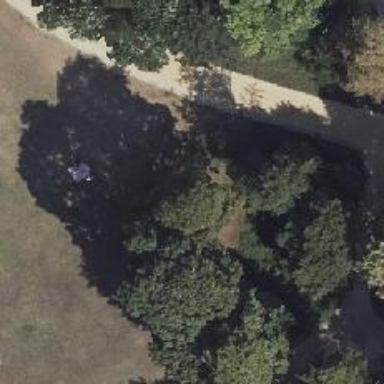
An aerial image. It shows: Deciduous broadleaved tree in park.